Interaction volume radius: 5 \u00c5
Interaction volume height: 25 \u00c5
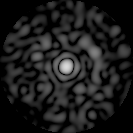
Disorder parameter: 0.8095